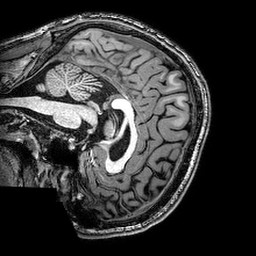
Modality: T1w
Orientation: sagittal
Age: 22
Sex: male
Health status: healthy
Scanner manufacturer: philips
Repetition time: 0.008156 s
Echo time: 0.00373 s